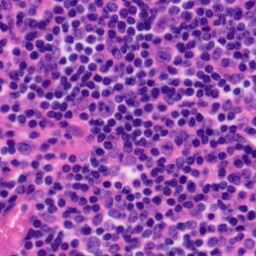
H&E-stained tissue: Tonsil